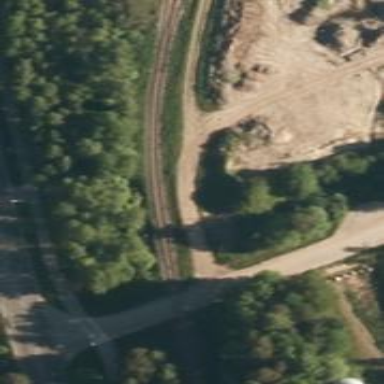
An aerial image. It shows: Disused railway spur service.